Question: when i analyse my projetc, Xcode analyser find some potential leak of an object allocated
but the trouble is that i don't know what it means and how to resolve this
here is a picture of my file,

and here is the code
'''
#import "RoundRect.h"
//
// NewPathWithRoundRect
//
// Creates a CGPathRect with a round rect of the given radius.
//
CGPathRef NewPathWithRoundRect(CGRect rect, CGFloat cornerRadius)
{
//
// Create the boundary path
//
CGMutablePathRef path = CGPathCreateMutable();
CGPathMoveToPoint(path, NULL,
rect.origin.x,
rect.origin.y + rect.size.height - cornerRadius);
// Top left corner
CGPathAddArcToPoint(path, NULL,
rect.origin.x,
rect.origin.y,
rect.origin.x + rect.size.width,
rect.origin.y,
cornerRadius);
// Top right corner
CGPathAddArcToPoint(path, NULL,
rect.origin.x + rect.size.width,
rect.origin.y,
rect.origin.x + rect.size.width,
rect.origin.y + rect.size.height,
cornerRadius);
// Bottom right corner
CGPathAddArcToPoint(path, NULL,
rect.origin.x + rect.size.width,
rect.origin.y + rect.size.height,
rect.origin.x,
rect.origin.y + rect.size.height,
cornerRadius);
// Bottom left corner
CGPathAddArcToPoint(path, NULL,
rect.origin.x,
rect.origin.y + rect.size.height,
rect.origin.x,
rect.origin.y,
cornerRadius);
// Close the path at the rounded rect
CGPathCloseSubpath(path);
return path;
}
'''
Thanks for your very useful help.
PS: all my projet works fine in the iphone simulator
it's an app, with a tabbar and 4 section, two section are empty yet,
and the two other section are tableview with detail view (data are picked from a plist)
When i test the app on my device, the two empty sections works perfectly, and juste one of the two tableview display the detailview, the second tableview witch works in the simulator did not push the detailview,
what made me mad is that it works fine this morning
A question:
is a plist limited by the data it contain, i mean that if a have a big list for example with 500 dictionary items, can this trouble the good display of the app ?
Thanks
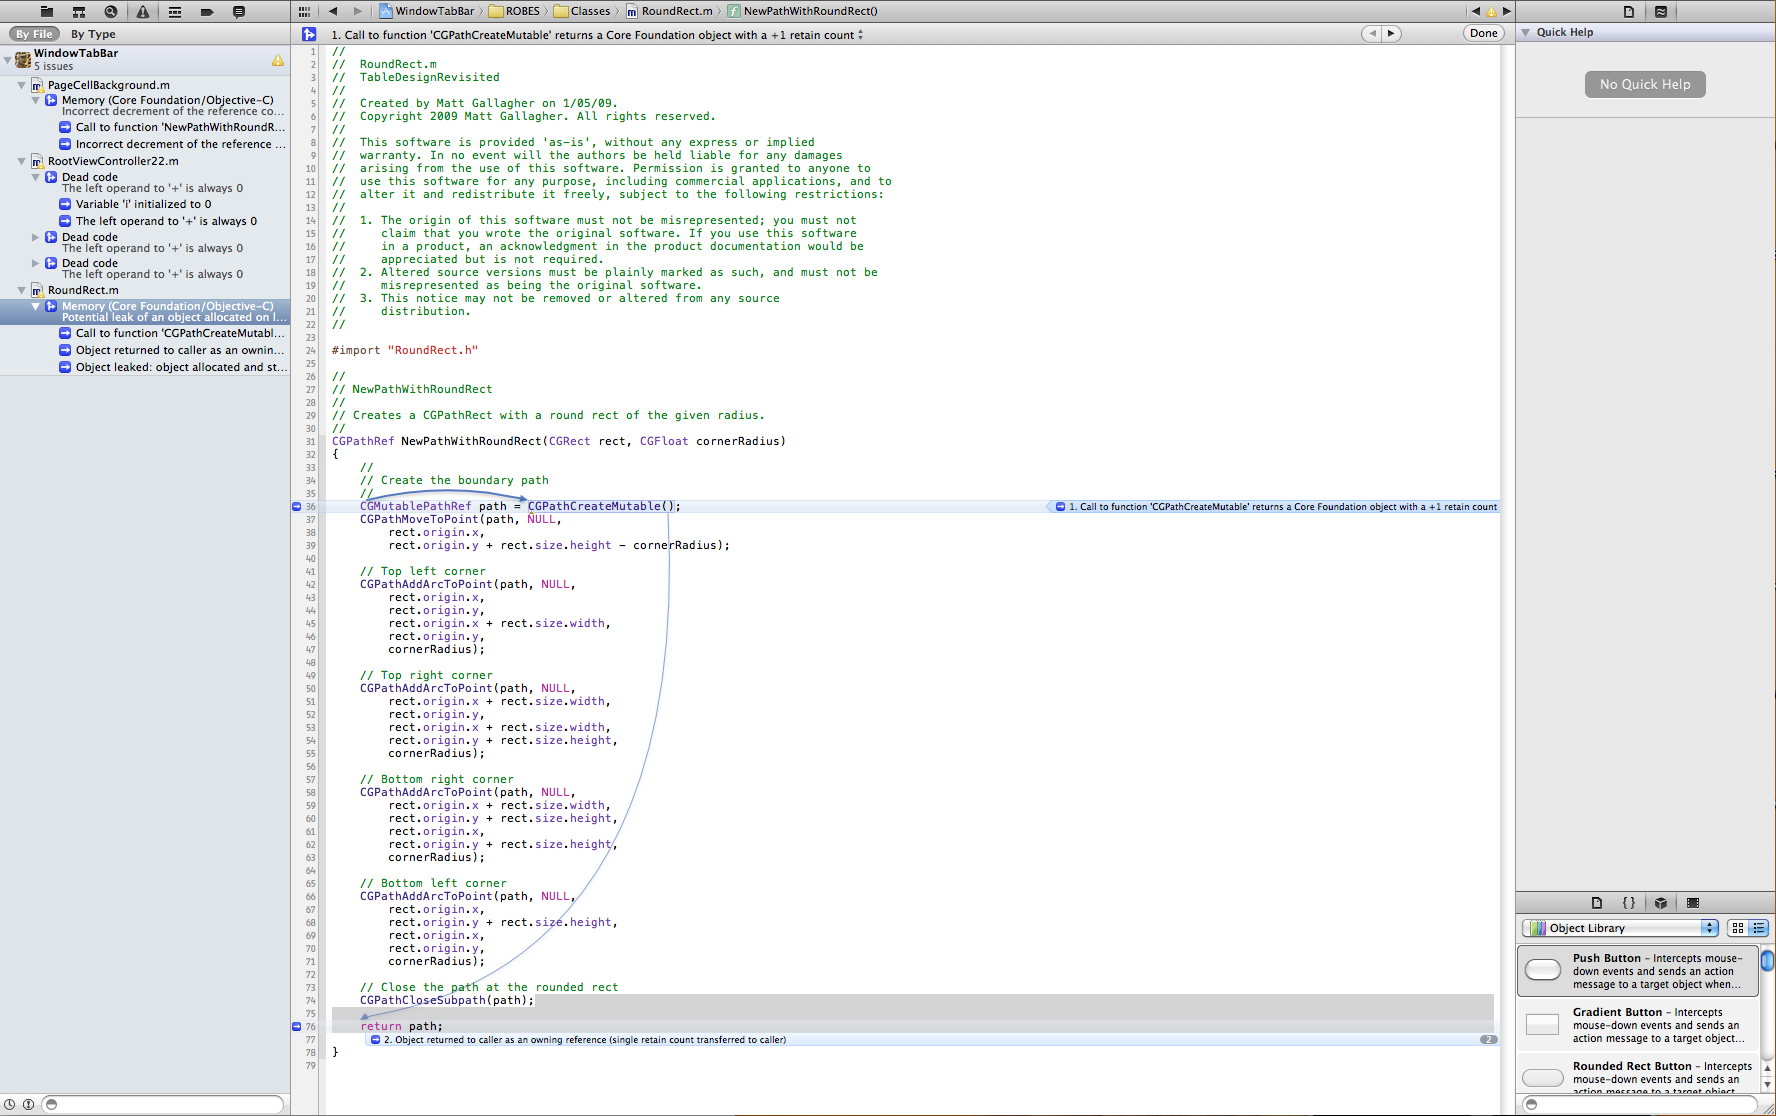
Answer: When returning a CF/CG allocation, the function should be prefixed with 'Create'.
I.e. rename your function 'CreatePathWithRoundRect()' and the analyzer should stop complaining.
Note that you don't want to collude autorelease with CG/CF types; that is, follow the patterns perpetuated by the framework containing the type of the object returned. Thus, returning a +1 retain count object from that function makes sense.